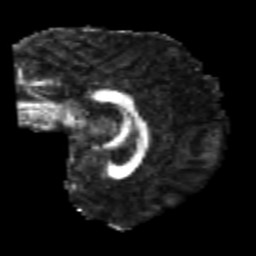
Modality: FA
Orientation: sagittal
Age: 26
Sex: male
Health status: healthy
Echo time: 0.074 s